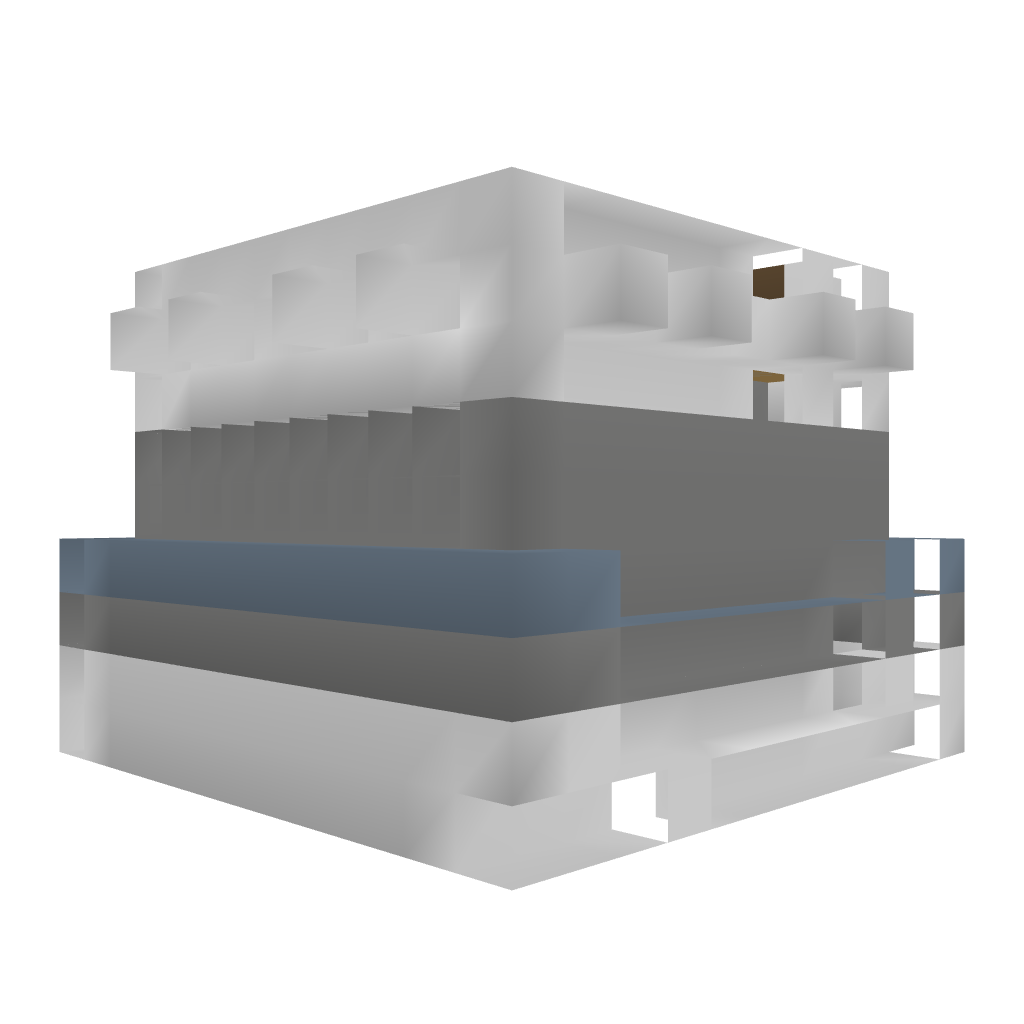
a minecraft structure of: Kingdom rush bowmen tower